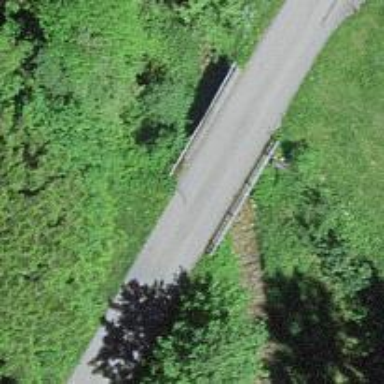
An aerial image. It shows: Unclassified road with asphalt surface. The road is on bridge with high-quality grading.